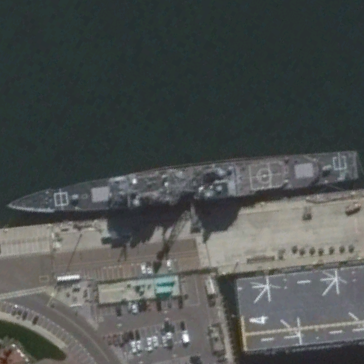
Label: cruiser